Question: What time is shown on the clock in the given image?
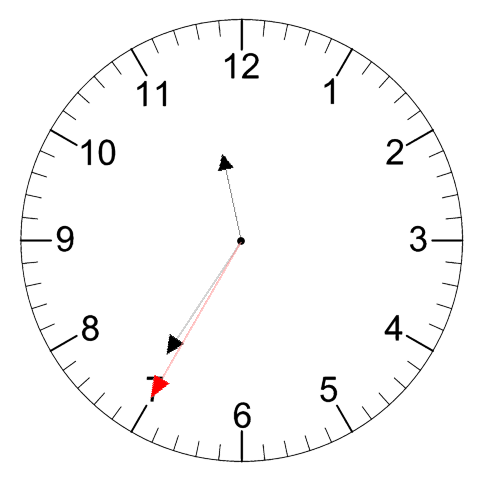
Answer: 11:35:35